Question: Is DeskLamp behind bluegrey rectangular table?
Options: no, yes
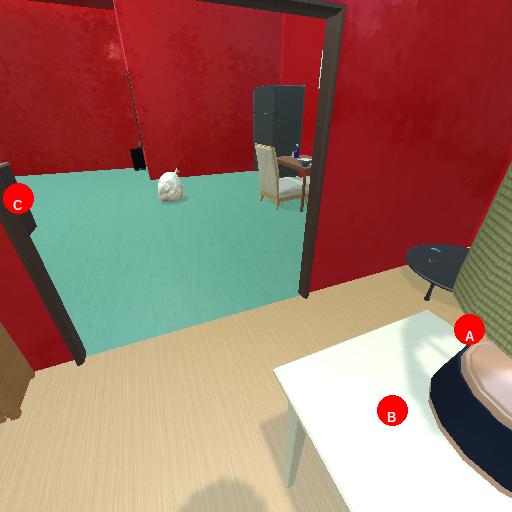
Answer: no